Aerial crown-view tile of a tropical tree (Barro Colorado Island, Panama), acquired 20250217:
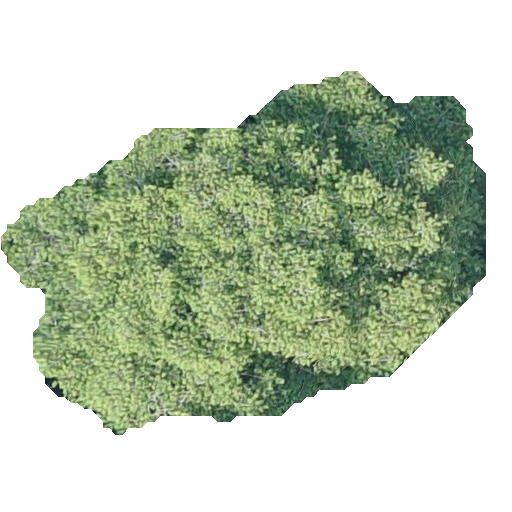
Species: Virola surinamensis
GBIF accepted scientific name: Virola surinamensis
Crown area: 177.191 m²